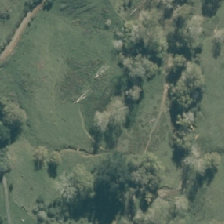
Land cover: deciduous_hardwood